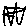
Label: zigzag